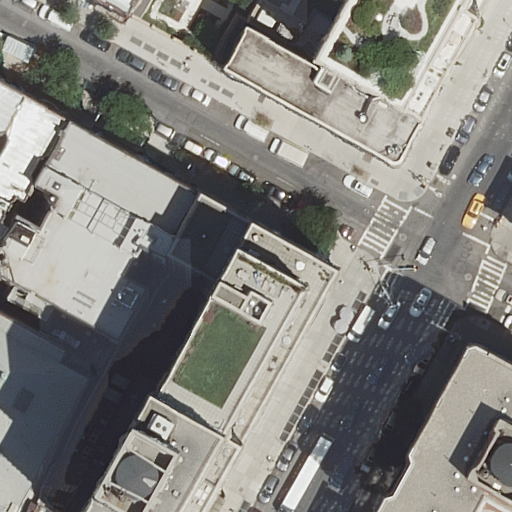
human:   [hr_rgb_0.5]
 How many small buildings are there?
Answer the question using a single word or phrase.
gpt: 4

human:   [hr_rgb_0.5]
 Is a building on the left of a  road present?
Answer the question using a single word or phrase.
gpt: yes

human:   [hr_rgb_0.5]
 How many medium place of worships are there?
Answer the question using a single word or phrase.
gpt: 0

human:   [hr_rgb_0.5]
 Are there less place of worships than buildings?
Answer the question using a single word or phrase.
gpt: yes

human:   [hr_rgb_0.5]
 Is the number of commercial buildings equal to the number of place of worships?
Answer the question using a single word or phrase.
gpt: yes

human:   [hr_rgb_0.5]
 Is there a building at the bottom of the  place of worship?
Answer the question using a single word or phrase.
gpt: no

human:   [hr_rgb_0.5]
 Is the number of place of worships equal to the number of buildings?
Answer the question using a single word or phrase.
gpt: no

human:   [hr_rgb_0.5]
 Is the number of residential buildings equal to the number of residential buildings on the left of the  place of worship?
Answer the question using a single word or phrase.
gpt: no

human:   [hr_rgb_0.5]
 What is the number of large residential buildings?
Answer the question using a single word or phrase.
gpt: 4

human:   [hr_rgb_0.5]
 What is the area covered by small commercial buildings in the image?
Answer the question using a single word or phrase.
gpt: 1m2

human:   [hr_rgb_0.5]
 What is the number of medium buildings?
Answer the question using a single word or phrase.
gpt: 2

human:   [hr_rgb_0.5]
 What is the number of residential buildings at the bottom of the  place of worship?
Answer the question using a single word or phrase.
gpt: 0

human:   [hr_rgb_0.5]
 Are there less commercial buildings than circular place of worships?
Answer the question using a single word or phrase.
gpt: no

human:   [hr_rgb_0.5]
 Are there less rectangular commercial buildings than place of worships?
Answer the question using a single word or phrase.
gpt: no

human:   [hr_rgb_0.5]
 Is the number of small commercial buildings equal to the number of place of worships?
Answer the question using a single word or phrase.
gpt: yes

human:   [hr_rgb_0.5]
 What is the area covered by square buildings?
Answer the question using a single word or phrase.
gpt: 0m2

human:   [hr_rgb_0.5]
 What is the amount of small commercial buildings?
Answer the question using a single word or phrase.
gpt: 1

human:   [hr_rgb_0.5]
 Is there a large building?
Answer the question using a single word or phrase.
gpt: yes

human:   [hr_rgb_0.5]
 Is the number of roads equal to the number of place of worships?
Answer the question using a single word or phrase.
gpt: no

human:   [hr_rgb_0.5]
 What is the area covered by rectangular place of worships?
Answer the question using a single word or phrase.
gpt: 34m2

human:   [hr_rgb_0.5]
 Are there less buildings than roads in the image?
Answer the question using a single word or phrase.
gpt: yes

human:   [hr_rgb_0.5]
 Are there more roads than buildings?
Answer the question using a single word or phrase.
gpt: yes

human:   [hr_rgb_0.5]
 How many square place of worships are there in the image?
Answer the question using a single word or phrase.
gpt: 0

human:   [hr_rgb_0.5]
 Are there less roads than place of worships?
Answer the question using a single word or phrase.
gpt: no

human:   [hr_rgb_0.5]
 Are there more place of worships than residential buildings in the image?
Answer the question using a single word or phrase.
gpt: no

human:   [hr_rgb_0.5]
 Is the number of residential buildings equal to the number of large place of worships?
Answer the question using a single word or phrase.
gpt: no

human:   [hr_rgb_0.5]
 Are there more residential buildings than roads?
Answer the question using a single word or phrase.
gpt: no

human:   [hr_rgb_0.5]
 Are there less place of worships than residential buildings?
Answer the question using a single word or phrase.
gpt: yes

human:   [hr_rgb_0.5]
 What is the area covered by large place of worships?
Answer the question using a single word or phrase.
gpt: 0m2

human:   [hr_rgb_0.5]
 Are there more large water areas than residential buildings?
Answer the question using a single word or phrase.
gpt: no

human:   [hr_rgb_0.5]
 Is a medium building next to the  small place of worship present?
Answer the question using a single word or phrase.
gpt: yes

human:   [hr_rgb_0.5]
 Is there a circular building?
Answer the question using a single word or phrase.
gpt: no

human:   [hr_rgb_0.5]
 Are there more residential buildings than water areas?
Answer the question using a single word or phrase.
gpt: yes

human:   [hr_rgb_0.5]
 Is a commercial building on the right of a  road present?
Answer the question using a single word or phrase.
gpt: no

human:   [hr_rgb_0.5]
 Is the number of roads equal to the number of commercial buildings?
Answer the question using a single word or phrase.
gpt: no

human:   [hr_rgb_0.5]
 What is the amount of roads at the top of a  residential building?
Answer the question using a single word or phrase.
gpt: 10